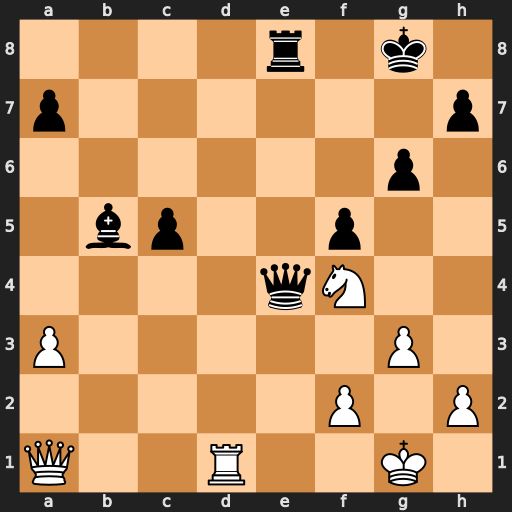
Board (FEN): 4r1k1/p6p/6p1/1bp2p2/4qN2/P5P1/5P1P/Q2R2K1
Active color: w
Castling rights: -
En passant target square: -
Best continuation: Nd5 Qe5 Nf6+ Kf7 Nxe8